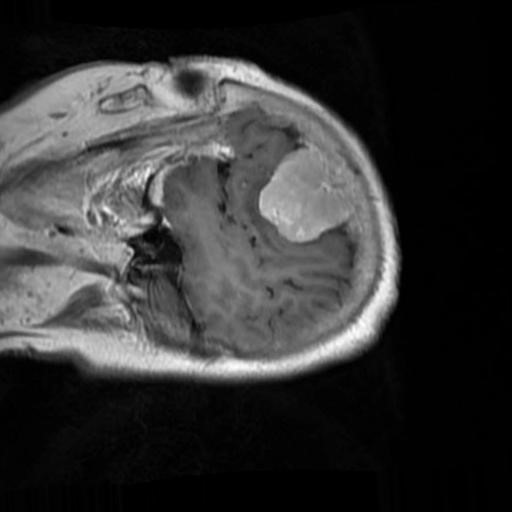
Label: brain_menin